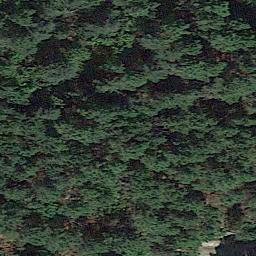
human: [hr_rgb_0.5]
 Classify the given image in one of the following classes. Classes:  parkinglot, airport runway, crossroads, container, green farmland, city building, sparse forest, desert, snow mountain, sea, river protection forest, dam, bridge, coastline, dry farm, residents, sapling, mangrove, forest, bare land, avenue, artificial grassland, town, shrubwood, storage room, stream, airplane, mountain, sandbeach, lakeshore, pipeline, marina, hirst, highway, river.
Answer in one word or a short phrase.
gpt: forest